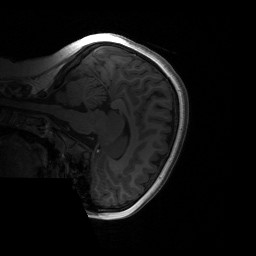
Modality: T1w
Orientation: sagittal
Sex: female
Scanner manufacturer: siemens
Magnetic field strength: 3 T
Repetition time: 1.9 s
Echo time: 0.00243 s